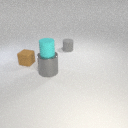
small brown rubber cube behind large gray metal cylinder